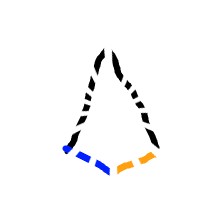
Shape: kite